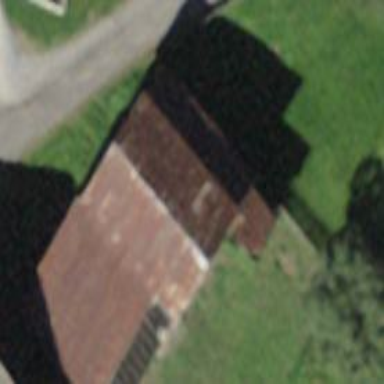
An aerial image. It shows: Shed.